Field crop: maize
Growth stage: 2
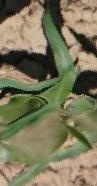
Species: maize